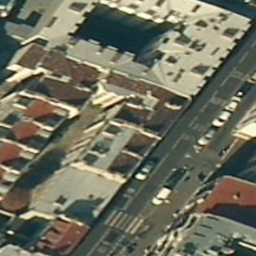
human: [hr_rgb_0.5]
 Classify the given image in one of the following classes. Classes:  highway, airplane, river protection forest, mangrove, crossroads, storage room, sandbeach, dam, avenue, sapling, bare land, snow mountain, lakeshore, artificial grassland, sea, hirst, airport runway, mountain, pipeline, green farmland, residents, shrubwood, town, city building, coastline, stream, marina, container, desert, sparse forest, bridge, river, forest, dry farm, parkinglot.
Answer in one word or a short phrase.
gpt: city building